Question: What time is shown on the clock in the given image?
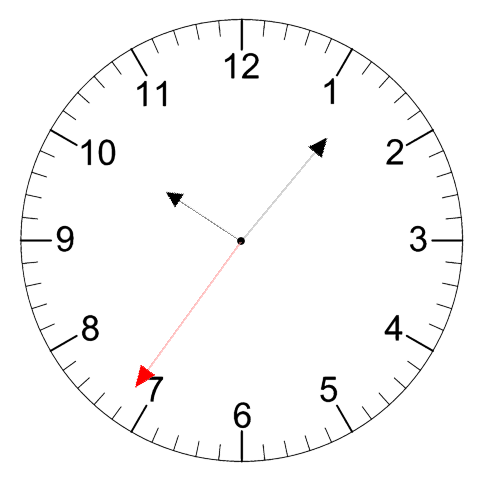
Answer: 10:06:36